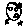
Label: moon